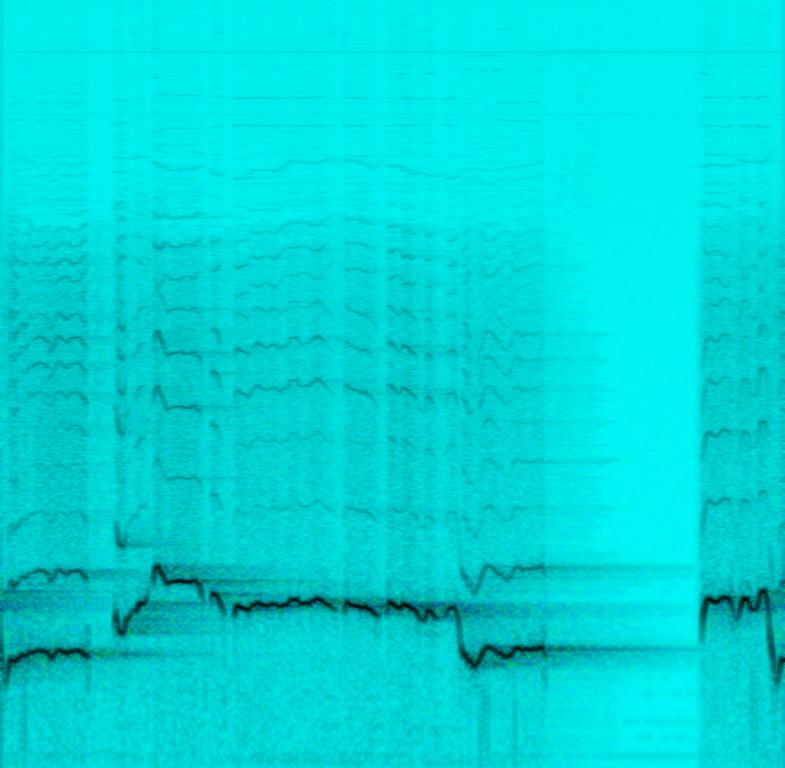
The low quality recording features an onomatopoeia, performed by male vocalists. The recording is noisy and it is crackling.